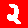
Digit: 2